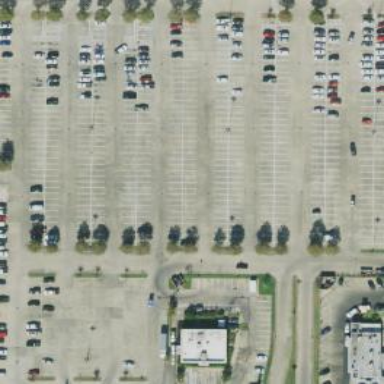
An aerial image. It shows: Parking space.